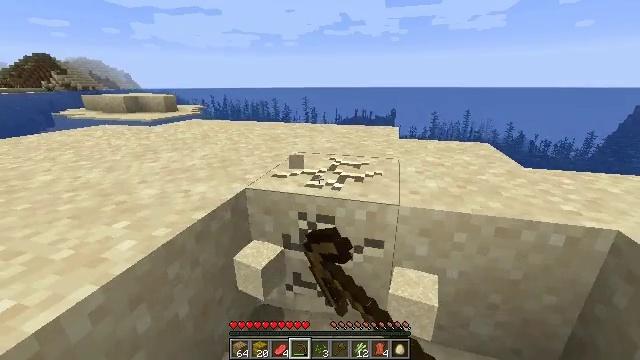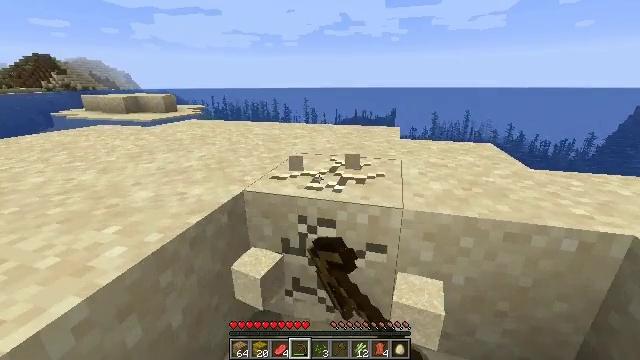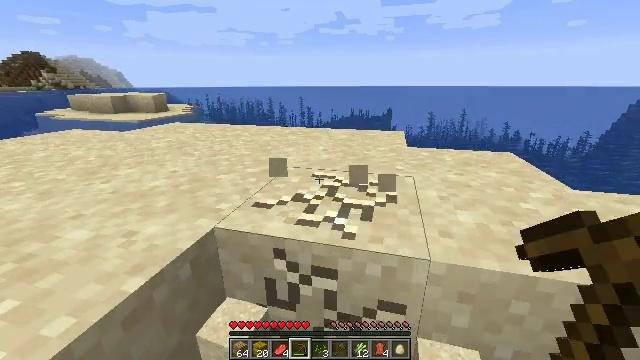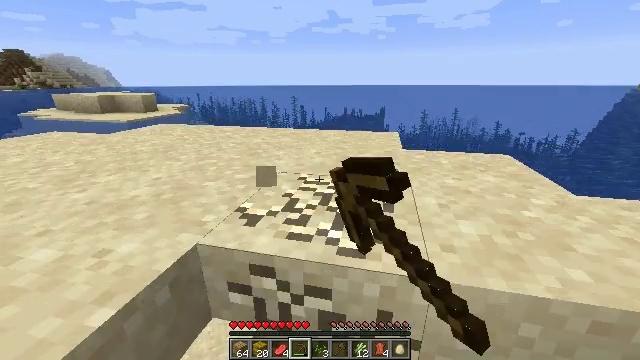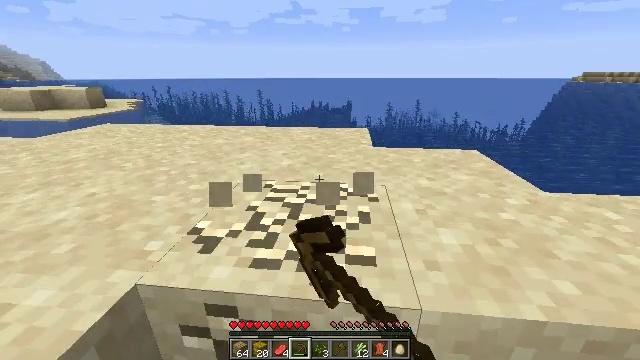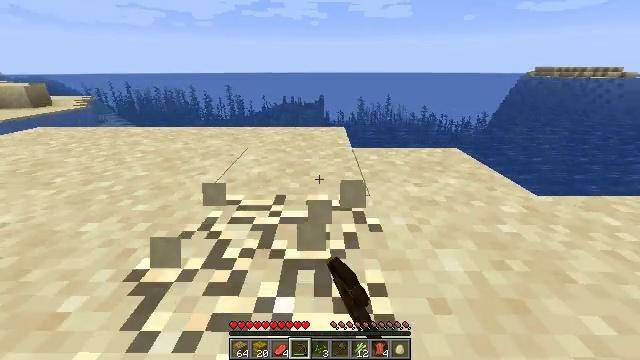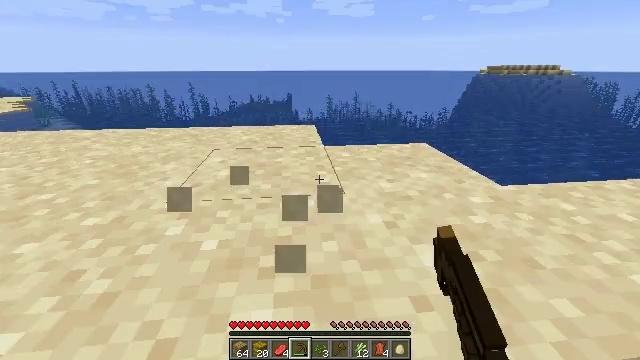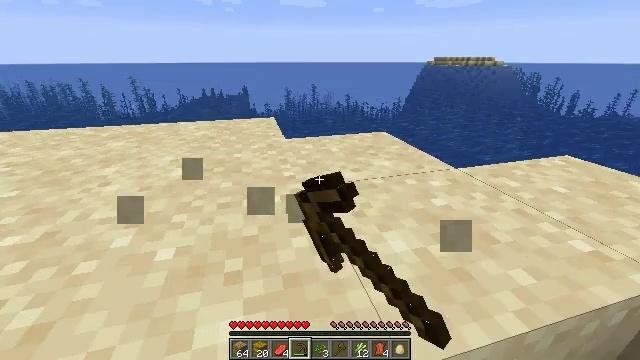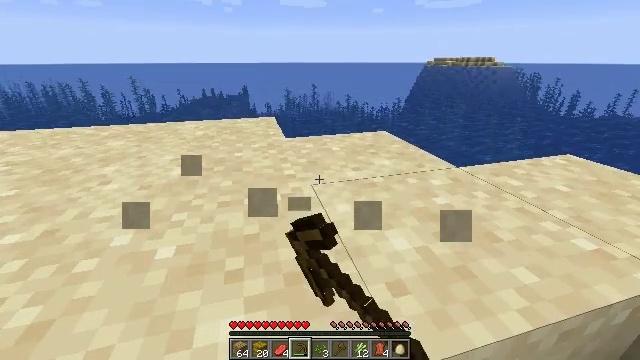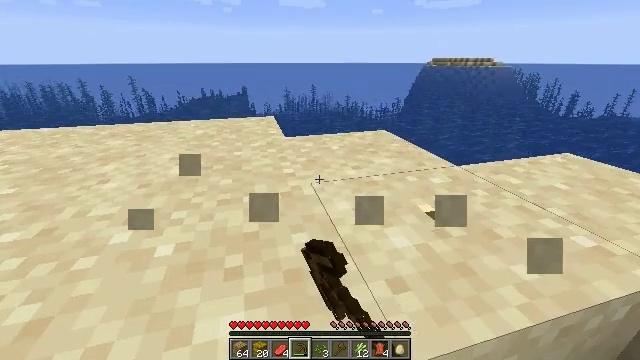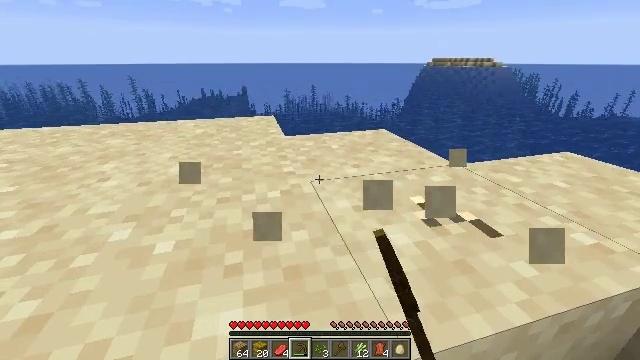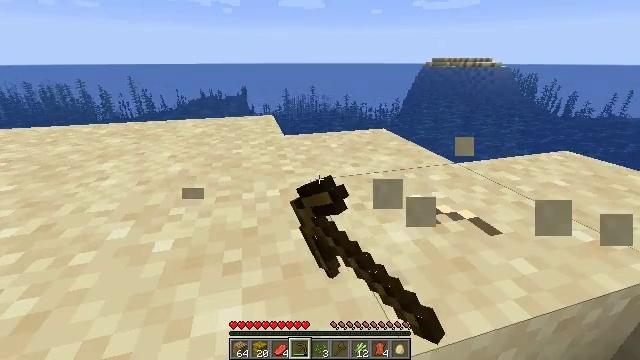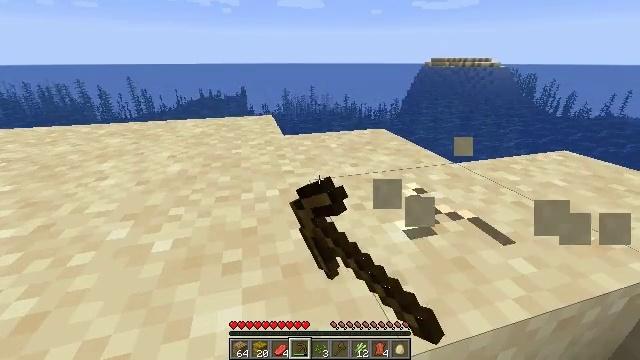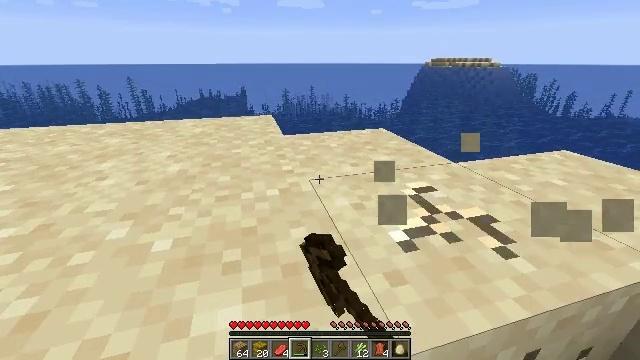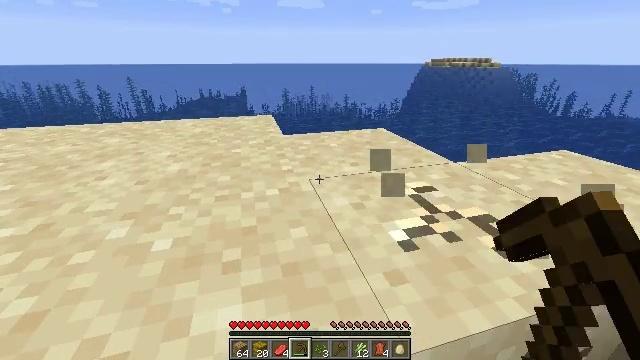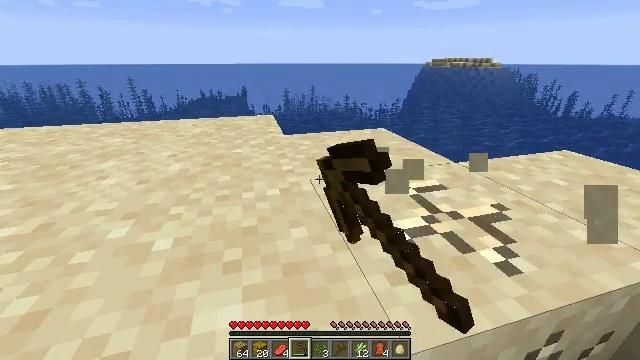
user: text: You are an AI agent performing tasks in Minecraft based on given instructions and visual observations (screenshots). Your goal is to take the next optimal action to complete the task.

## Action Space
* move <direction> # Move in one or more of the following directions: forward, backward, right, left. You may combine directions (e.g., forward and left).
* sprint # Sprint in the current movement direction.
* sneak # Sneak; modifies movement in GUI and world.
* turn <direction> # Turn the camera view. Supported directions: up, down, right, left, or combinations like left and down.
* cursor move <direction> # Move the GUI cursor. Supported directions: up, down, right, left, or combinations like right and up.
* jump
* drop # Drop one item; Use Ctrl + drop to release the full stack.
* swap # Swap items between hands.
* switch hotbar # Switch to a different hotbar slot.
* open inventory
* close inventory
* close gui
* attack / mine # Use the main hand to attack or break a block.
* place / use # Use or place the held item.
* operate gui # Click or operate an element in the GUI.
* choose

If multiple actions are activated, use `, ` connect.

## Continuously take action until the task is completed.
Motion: motion action
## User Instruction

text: Attack the ground to gather sand.
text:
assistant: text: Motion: move forward, attack / mine
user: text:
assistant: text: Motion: move forward, attack / mine
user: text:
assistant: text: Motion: move forward, turn right, attack / mine
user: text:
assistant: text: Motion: move forward, turn right and down, attack / mine
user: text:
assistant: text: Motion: turn right and down, attack / mine
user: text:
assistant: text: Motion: turn right, attack / mine
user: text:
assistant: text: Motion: turn right and down, attack / mine
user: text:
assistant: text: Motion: attack / mine
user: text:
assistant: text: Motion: attack / mine
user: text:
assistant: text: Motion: attack / mine
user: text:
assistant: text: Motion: attack / mine
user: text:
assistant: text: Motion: attack / mine
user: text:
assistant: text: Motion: attack / mine
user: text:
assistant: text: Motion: attack / mine
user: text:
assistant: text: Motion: attack / mine
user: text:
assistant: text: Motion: turn left and down, attack / mine
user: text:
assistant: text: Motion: turn left and down, attack / mine
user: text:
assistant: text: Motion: turn left and down, attack / mine
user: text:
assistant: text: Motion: turn left, attack / mine
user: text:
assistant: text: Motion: attack / mine
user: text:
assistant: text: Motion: attack / mine
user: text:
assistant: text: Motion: attack / mine
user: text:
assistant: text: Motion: attack / mine
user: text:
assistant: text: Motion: attack / mine
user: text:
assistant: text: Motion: attack / mine
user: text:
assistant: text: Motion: attack / mine
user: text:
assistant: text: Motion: attack / mine
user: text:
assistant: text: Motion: attack / mine
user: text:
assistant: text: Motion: attack / mine
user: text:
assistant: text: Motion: attack / mine